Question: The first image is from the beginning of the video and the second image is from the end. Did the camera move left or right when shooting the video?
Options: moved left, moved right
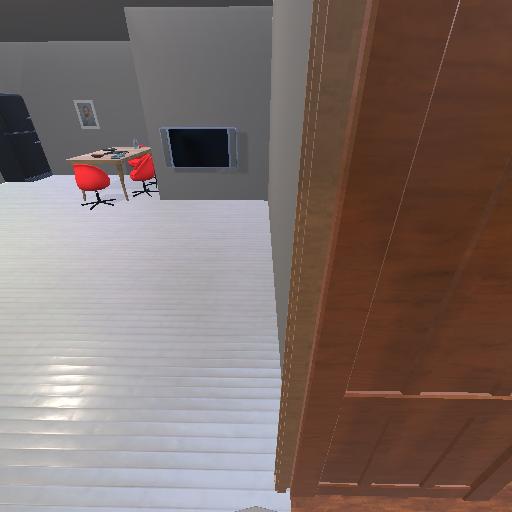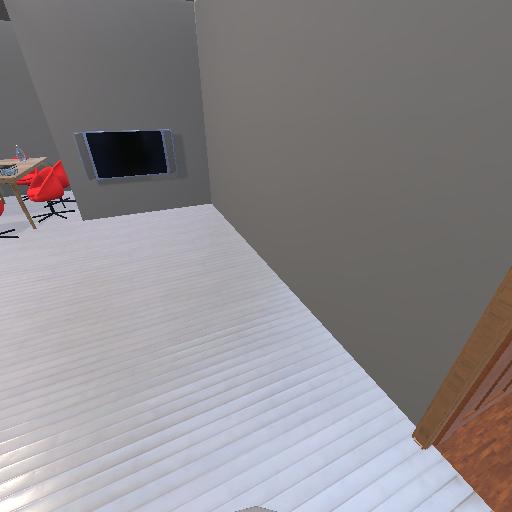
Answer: moved left